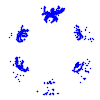
Particle: pion